Question: I use and I need to change my current user in my SharePoint site.
How can I change my current user?
How can I add sub menu (sign in as different user) to my menu ?

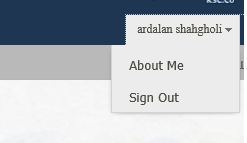
Answer: There are several solutions to your problem as Microsoft has removed the link.
1. Start your browser as a different user
2. Use the _layouts/closeConnection.aspx?loginasanotheruser=true page
3. Edit the Welcome.aspx to include the link again (Sign in as Different User and SharePoint 2013)
4. Use JavaScript as a Bookmarklet (SharePoint 2013 - Sign in as Another User)
Official MSDN article about this problem: <URL>